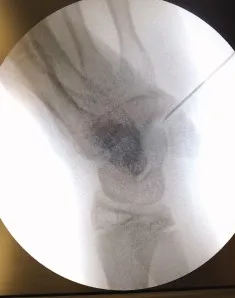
X-ray imaging during the surgery, the needle was inserted between pisiform.
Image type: radiology (x_ray)